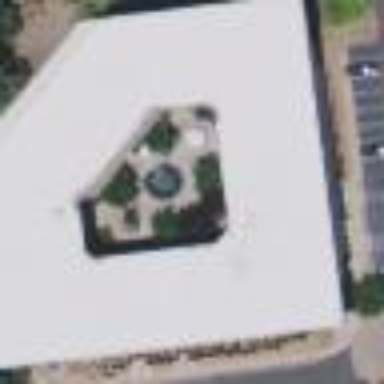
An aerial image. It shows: Office building.